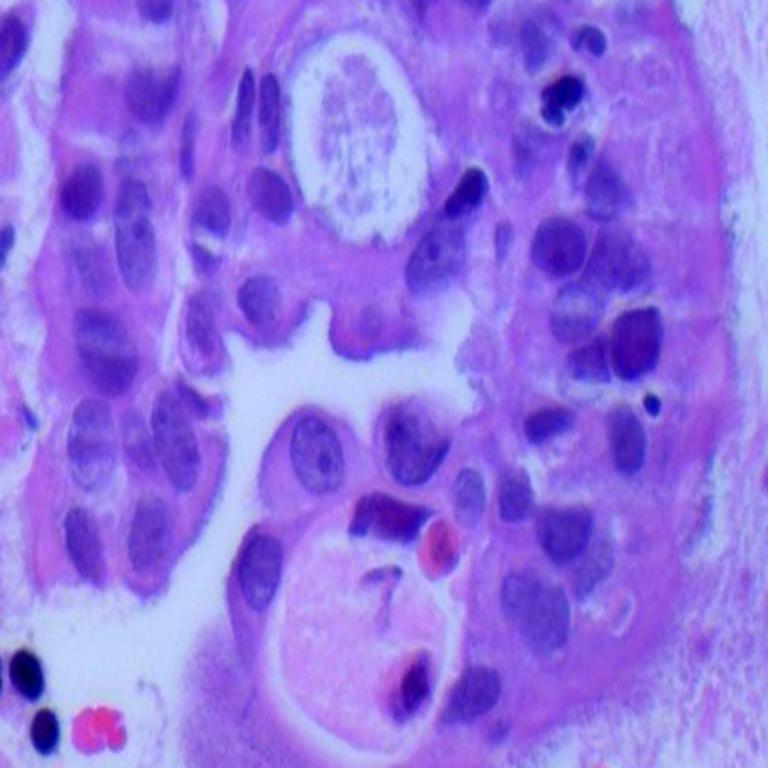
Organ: lung
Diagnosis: adenocarcinomas